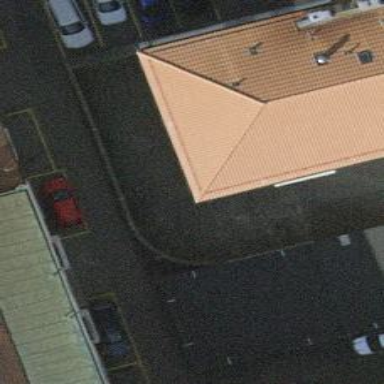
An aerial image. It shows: Parking area.